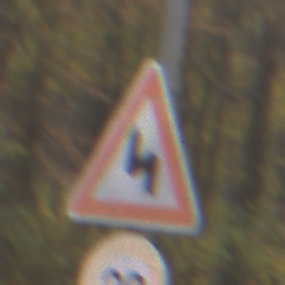
Verkehrszeichen: DoppelkurveZunaechstLinks
Zusatzzeichen unten: Geschwindigkeit20
Umgebung: Outdoor, Nature
Tageszeit: MorningAfternoon
Wetter: Overcast
Licht: Natural
Jahreszeit: Autumn
Kontrast: LowContrast